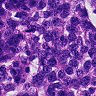
Metastatic tissue present: yes